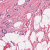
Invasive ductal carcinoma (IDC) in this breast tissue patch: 1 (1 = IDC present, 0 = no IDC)